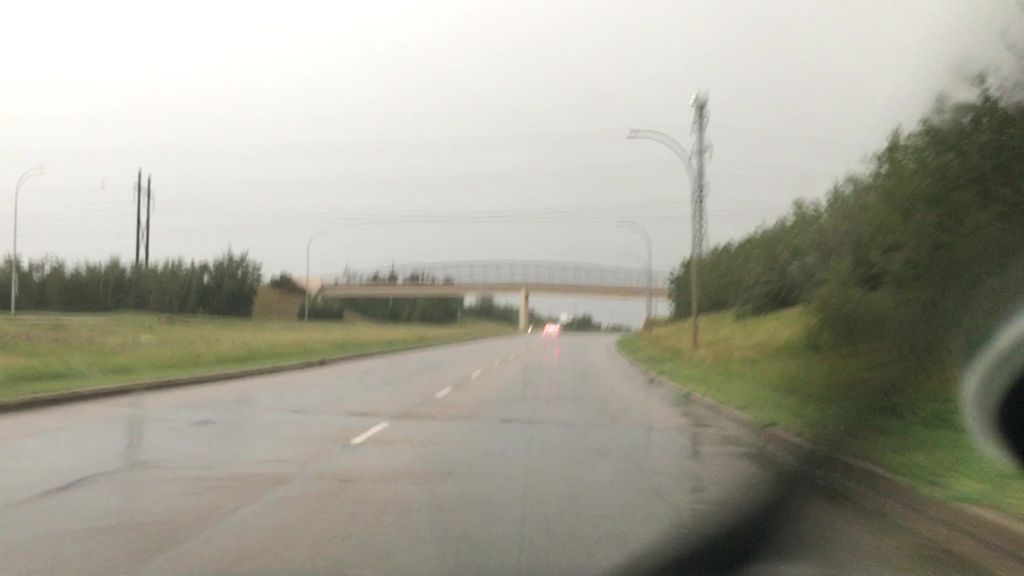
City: edmonton